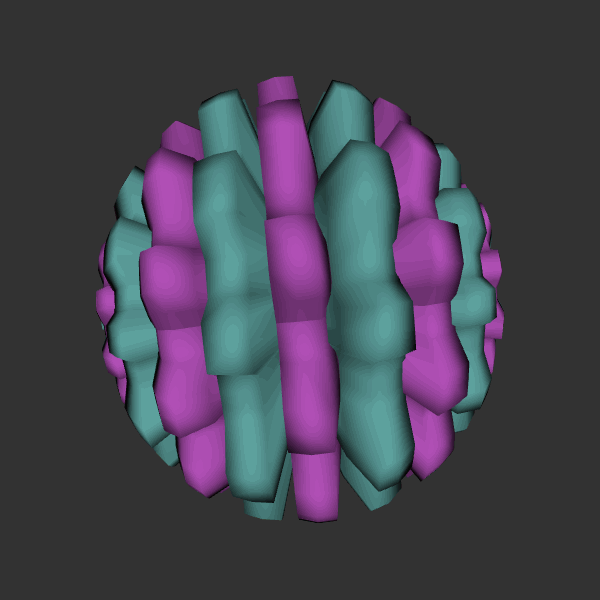
Background: dark